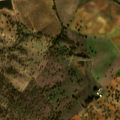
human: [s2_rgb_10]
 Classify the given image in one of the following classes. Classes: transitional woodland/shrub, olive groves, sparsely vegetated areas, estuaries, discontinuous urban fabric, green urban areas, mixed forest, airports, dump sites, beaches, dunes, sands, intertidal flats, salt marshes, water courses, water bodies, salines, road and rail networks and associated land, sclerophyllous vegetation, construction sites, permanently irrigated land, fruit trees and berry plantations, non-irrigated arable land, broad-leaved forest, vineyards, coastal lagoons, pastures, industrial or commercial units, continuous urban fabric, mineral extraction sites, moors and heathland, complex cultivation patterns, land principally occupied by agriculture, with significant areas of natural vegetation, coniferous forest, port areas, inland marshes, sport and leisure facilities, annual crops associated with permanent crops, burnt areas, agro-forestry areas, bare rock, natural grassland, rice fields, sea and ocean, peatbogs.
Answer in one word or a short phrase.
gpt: permanently irrigated land, olive groves, agro-forestry areas